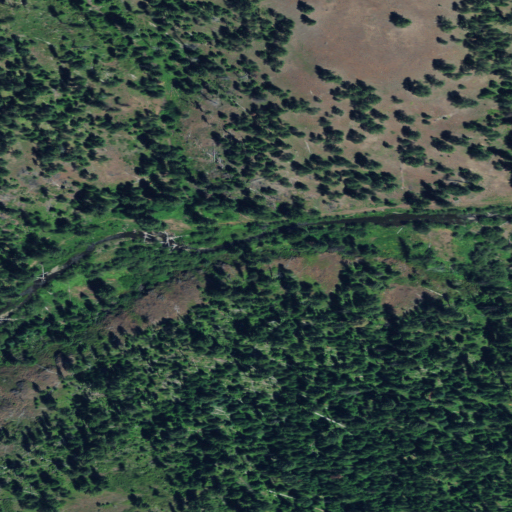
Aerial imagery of valley in Oregon named Bally Canyon containing evergreen forest, grassland, and shrub